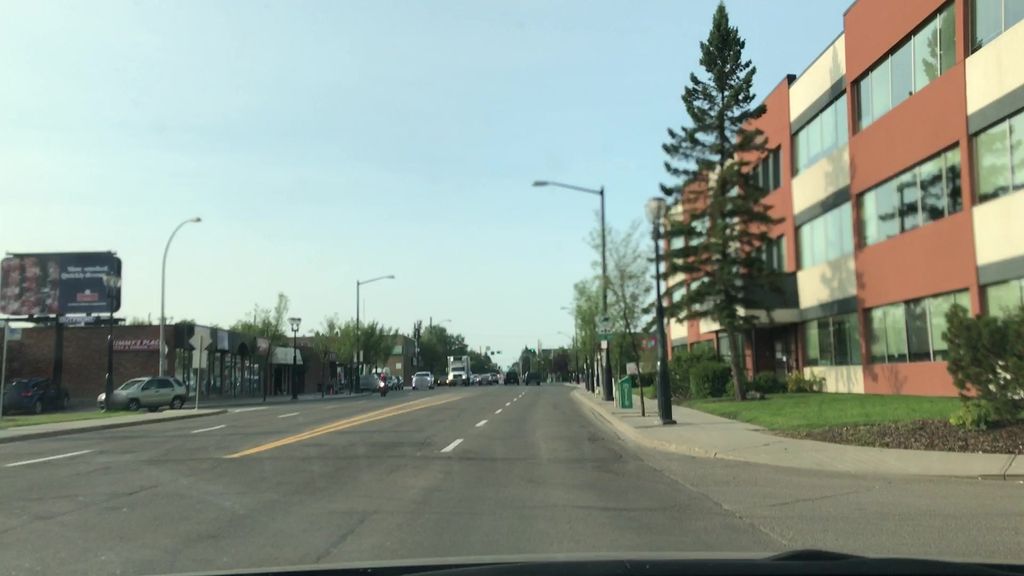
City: edmonton